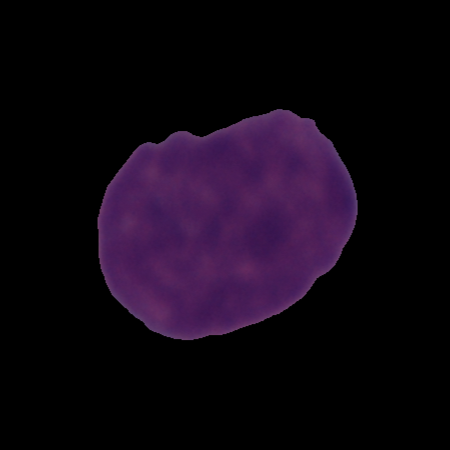
Label: cancer